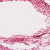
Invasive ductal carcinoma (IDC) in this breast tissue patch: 0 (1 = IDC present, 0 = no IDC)